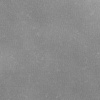
Atmospheric dust classification: dusty